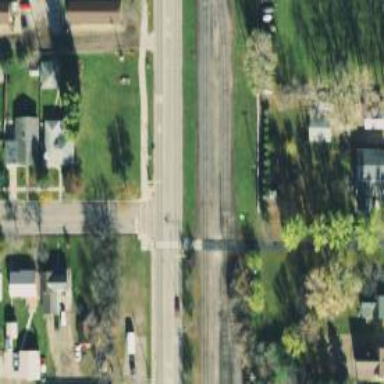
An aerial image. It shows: Railway crossing.